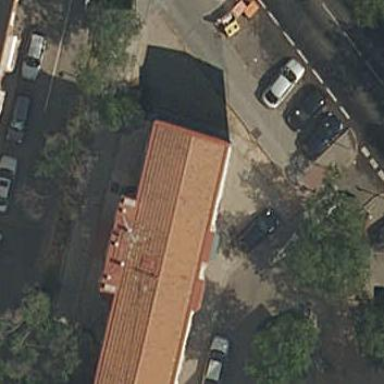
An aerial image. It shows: View of apartment building.